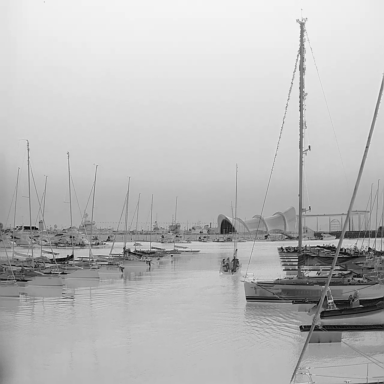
There are ten objects shown in the infrared image, including nine sailboats, and a canoe.